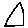
Label: triangle